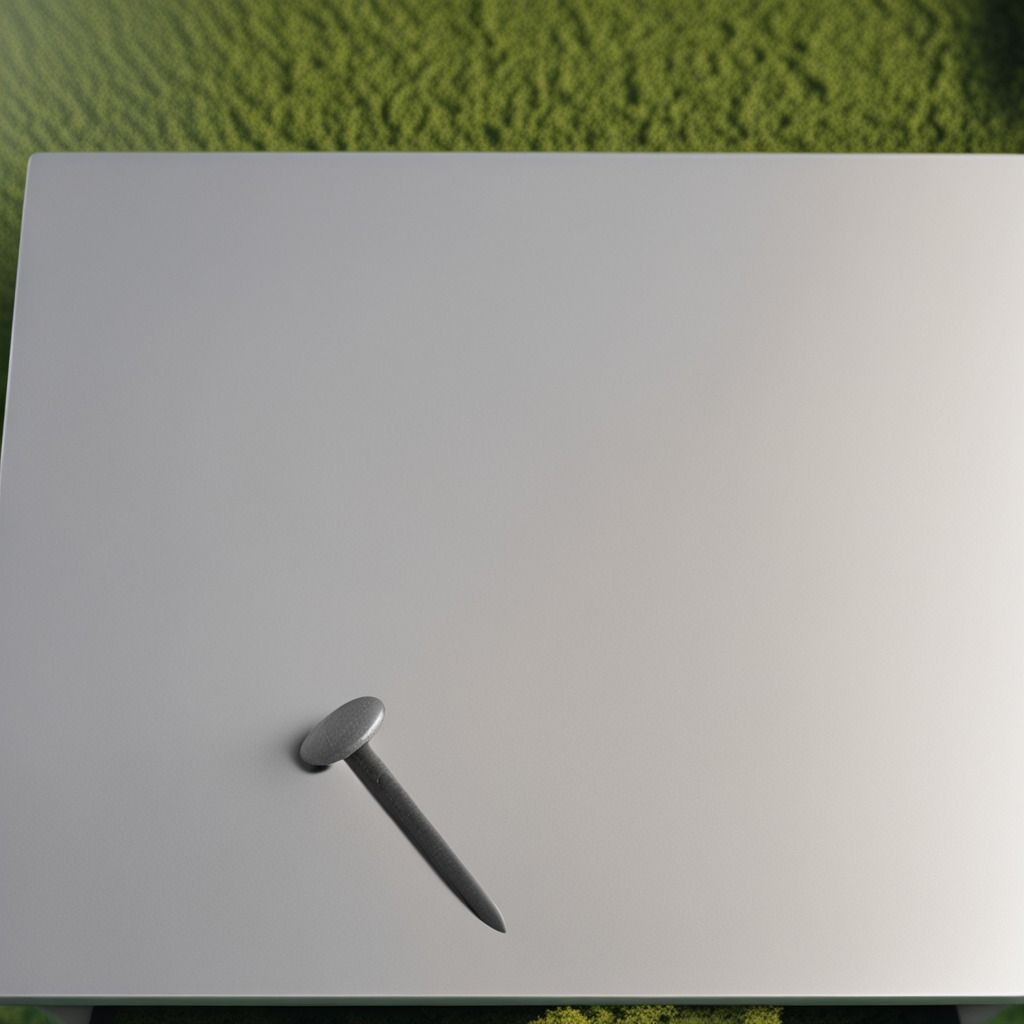
An iron nail is lying on the table.